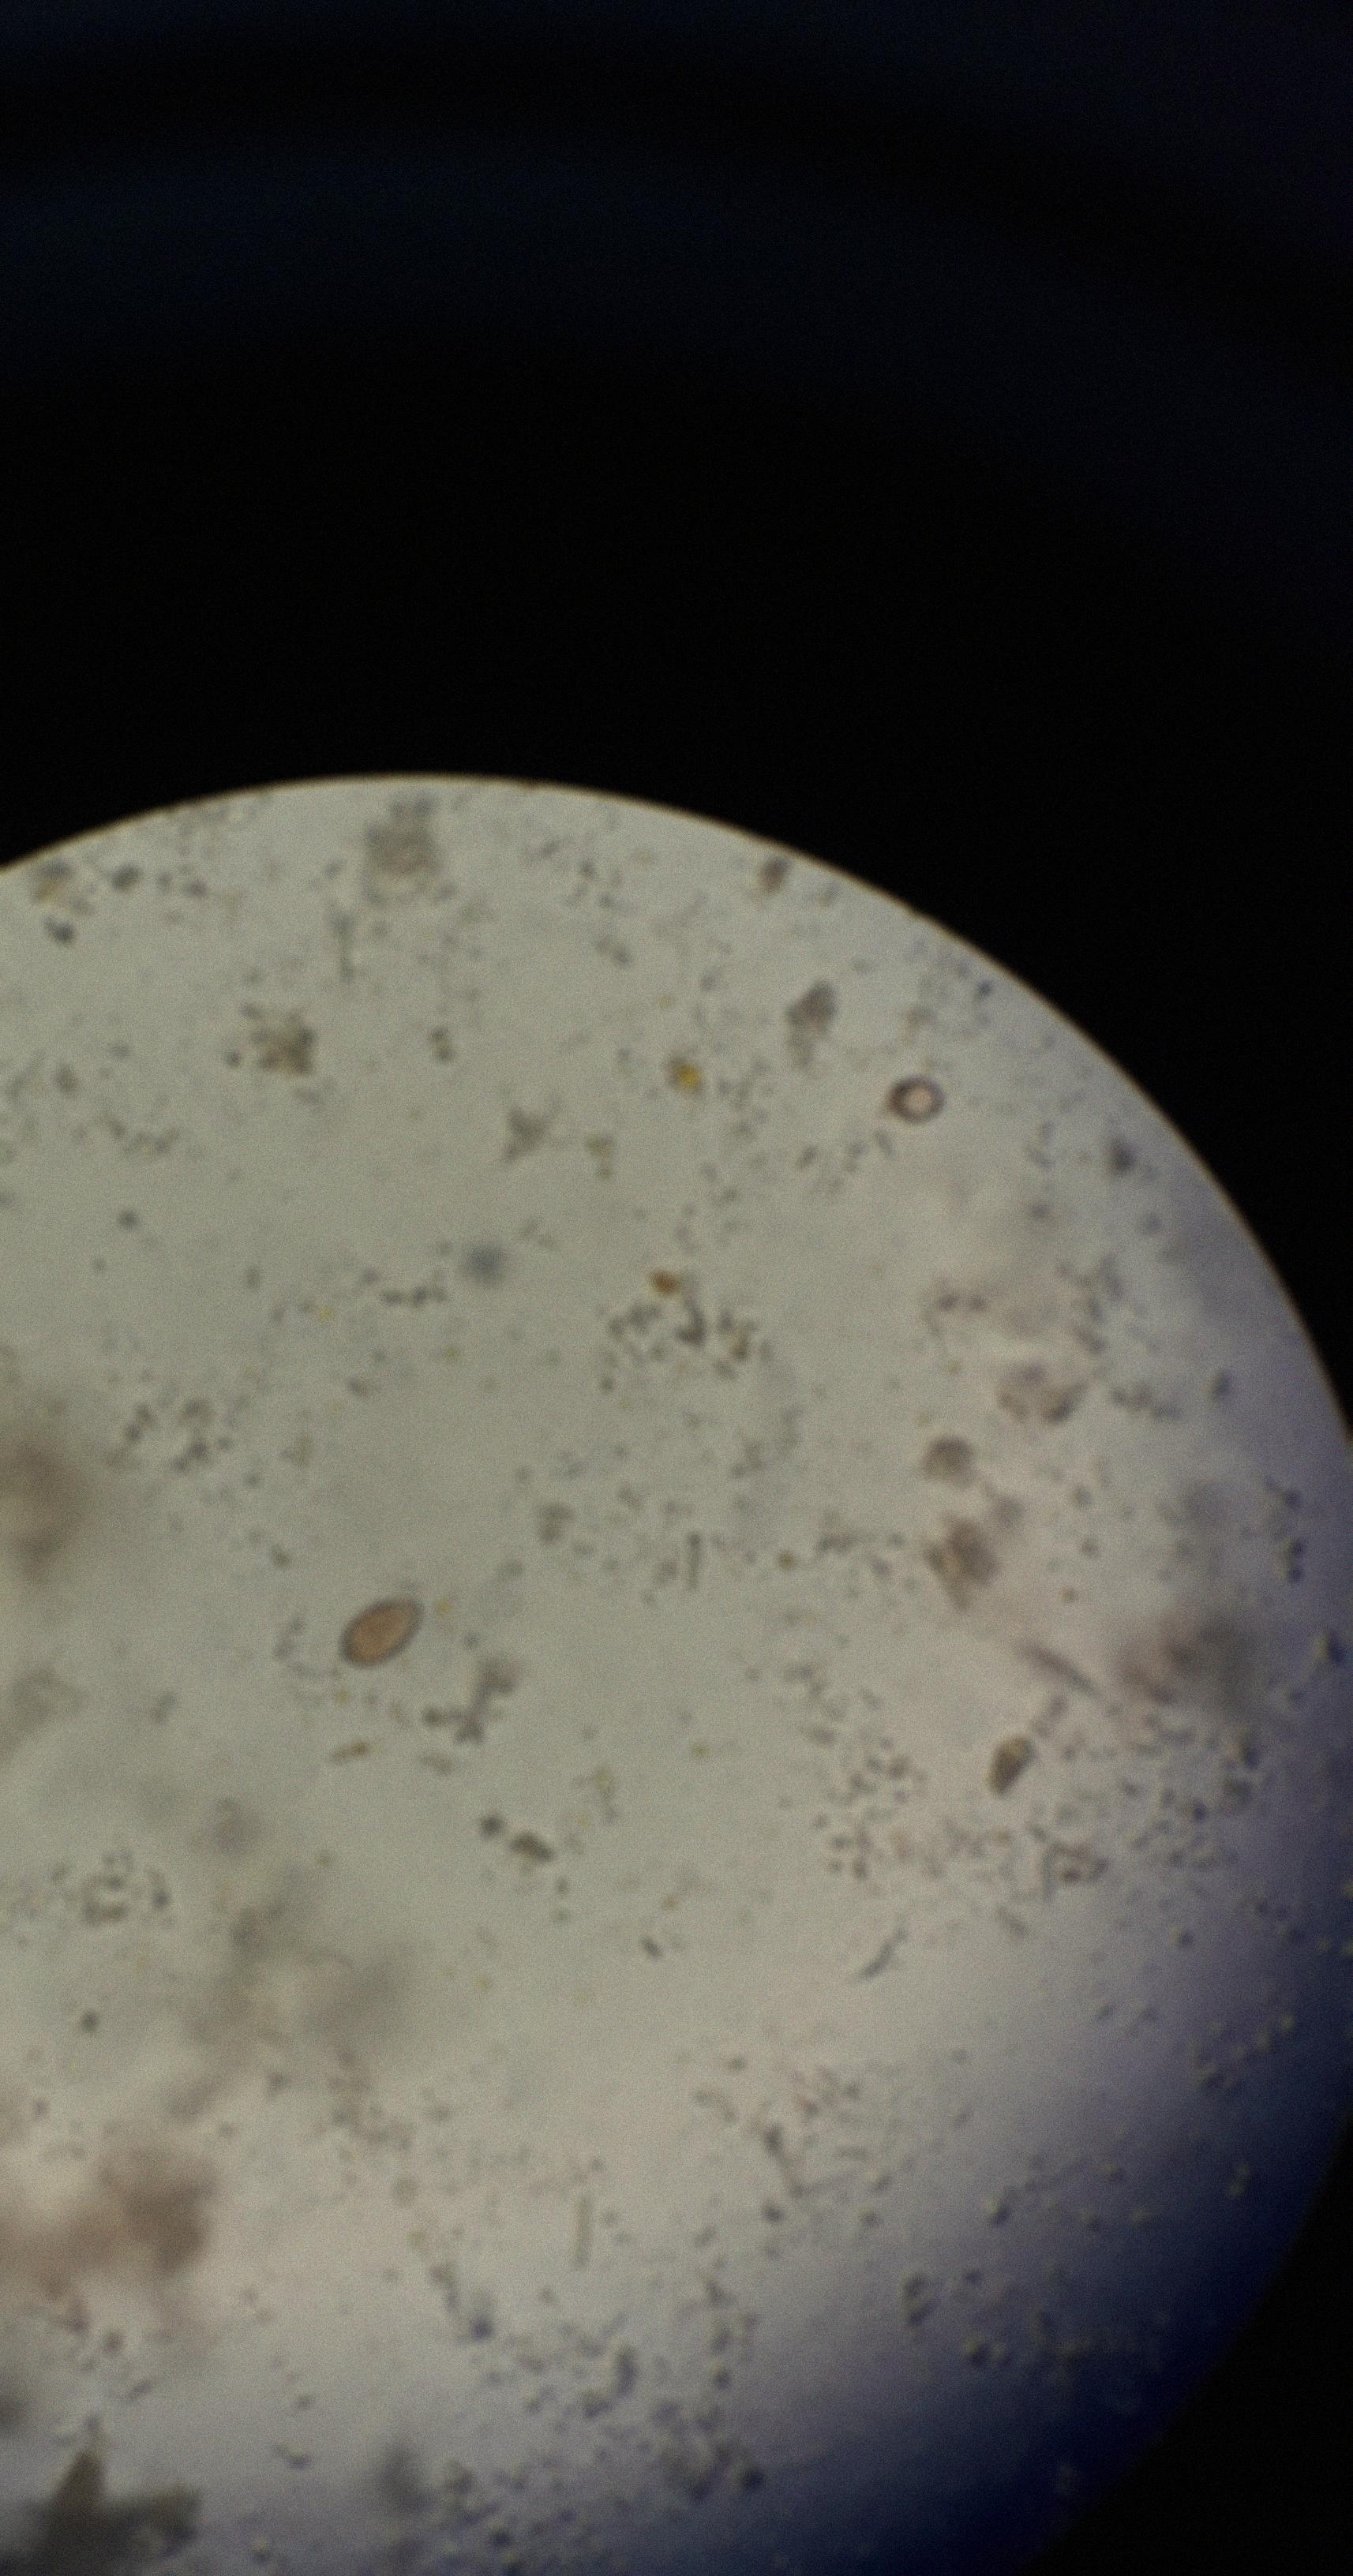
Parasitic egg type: Opisthorchis viverrine